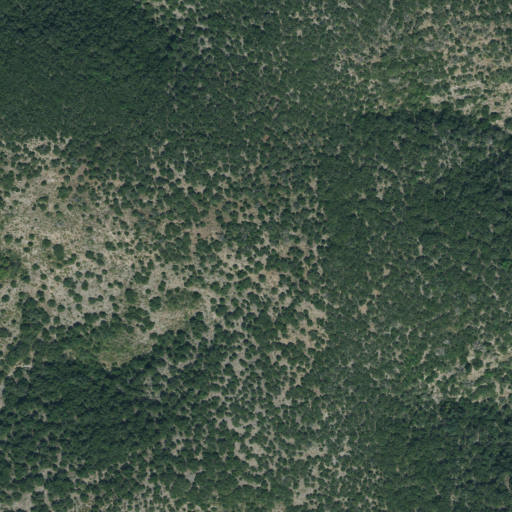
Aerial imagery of mountain in Texas named Devils Backbone Mountain containing evergreen forest, shrub, and deciduous forest